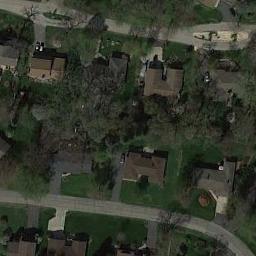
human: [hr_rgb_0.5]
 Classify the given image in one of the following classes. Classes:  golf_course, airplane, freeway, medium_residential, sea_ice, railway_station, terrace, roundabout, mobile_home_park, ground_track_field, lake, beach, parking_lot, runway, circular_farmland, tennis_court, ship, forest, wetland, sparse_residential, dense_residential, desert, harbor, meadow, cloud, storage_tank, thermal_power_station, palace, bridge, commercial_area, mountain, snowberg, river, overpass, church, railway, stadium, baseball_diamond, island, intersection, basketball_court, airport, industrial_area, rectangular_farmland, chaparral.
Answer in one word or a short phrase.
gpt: medium_residential